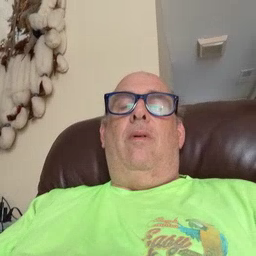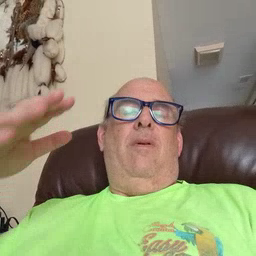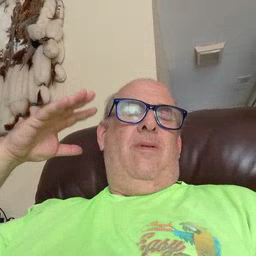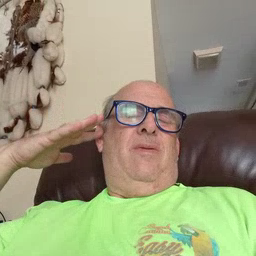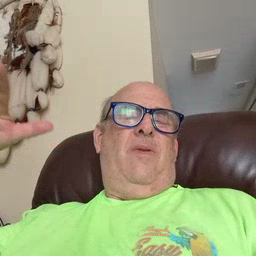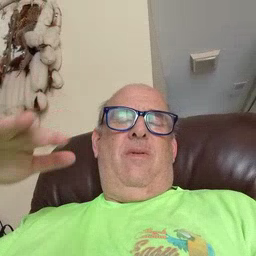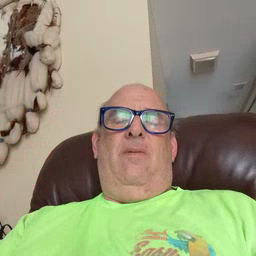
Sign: loud